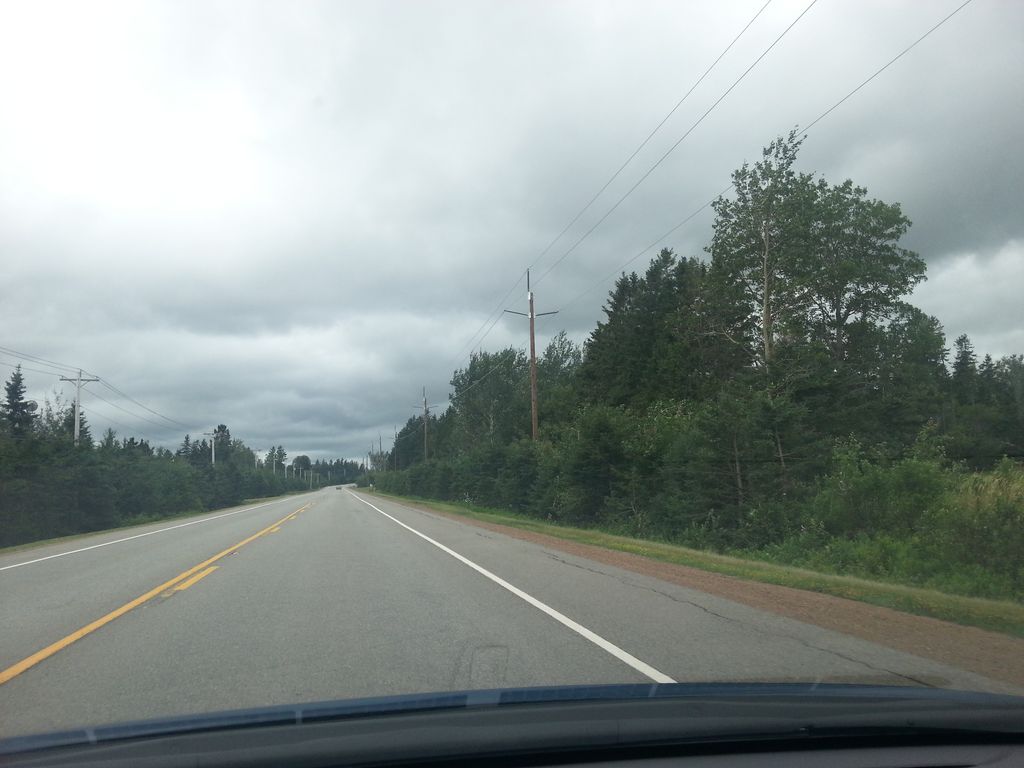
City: charlottetown